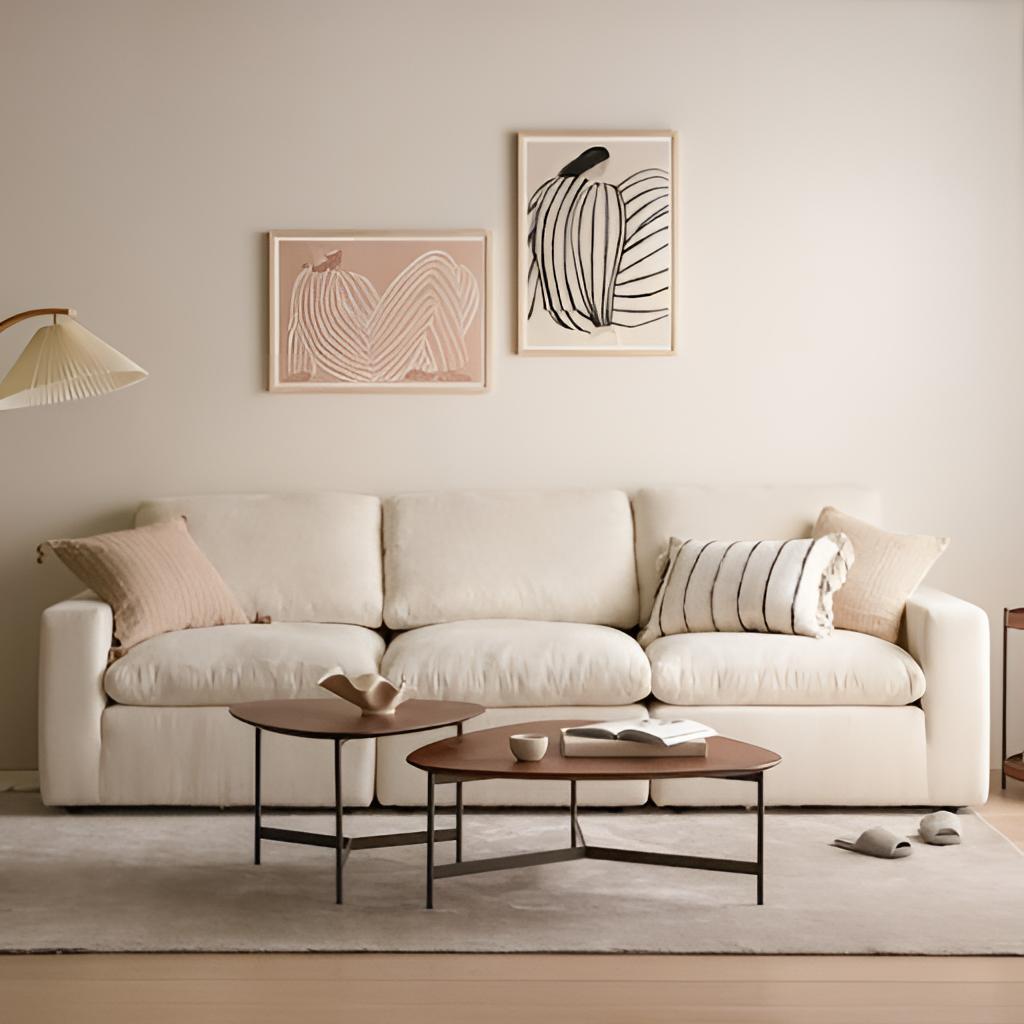
living room, fabric sectional sofa, contemporary, paint wallpaper, with solid pattern, natural wood flooring, with plank pattern